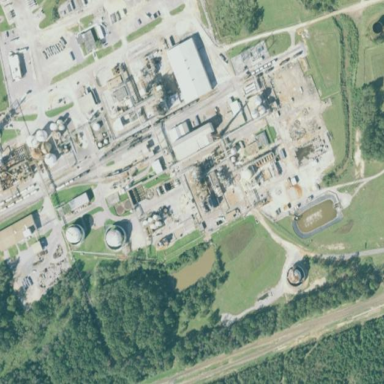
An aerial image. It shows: Industrial area dedicated to chemical works.